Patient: sex M, age 64
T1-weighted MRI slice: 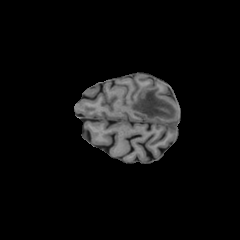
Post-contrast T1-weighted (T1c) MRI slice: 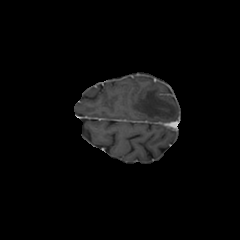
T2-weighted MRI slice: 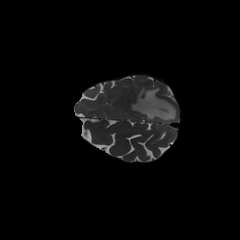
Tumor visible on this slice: yes
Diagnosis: Glioblastoma, IDH-wildtype
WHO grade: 4